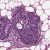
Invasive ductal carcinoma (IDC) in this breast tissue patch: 0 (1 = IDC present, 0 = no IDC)